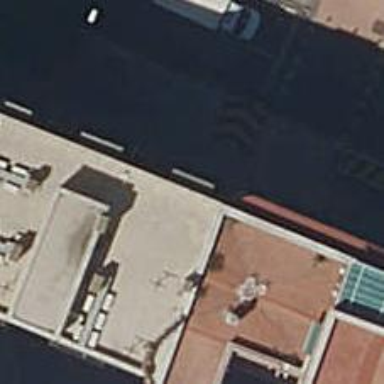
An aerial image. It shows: Restaurant.